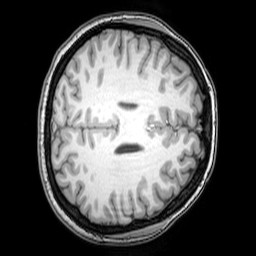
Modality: T1w
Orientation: axial
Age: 23
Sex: female
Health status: healthy
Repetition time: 0.081 s
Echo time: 0.037 s